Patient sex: M
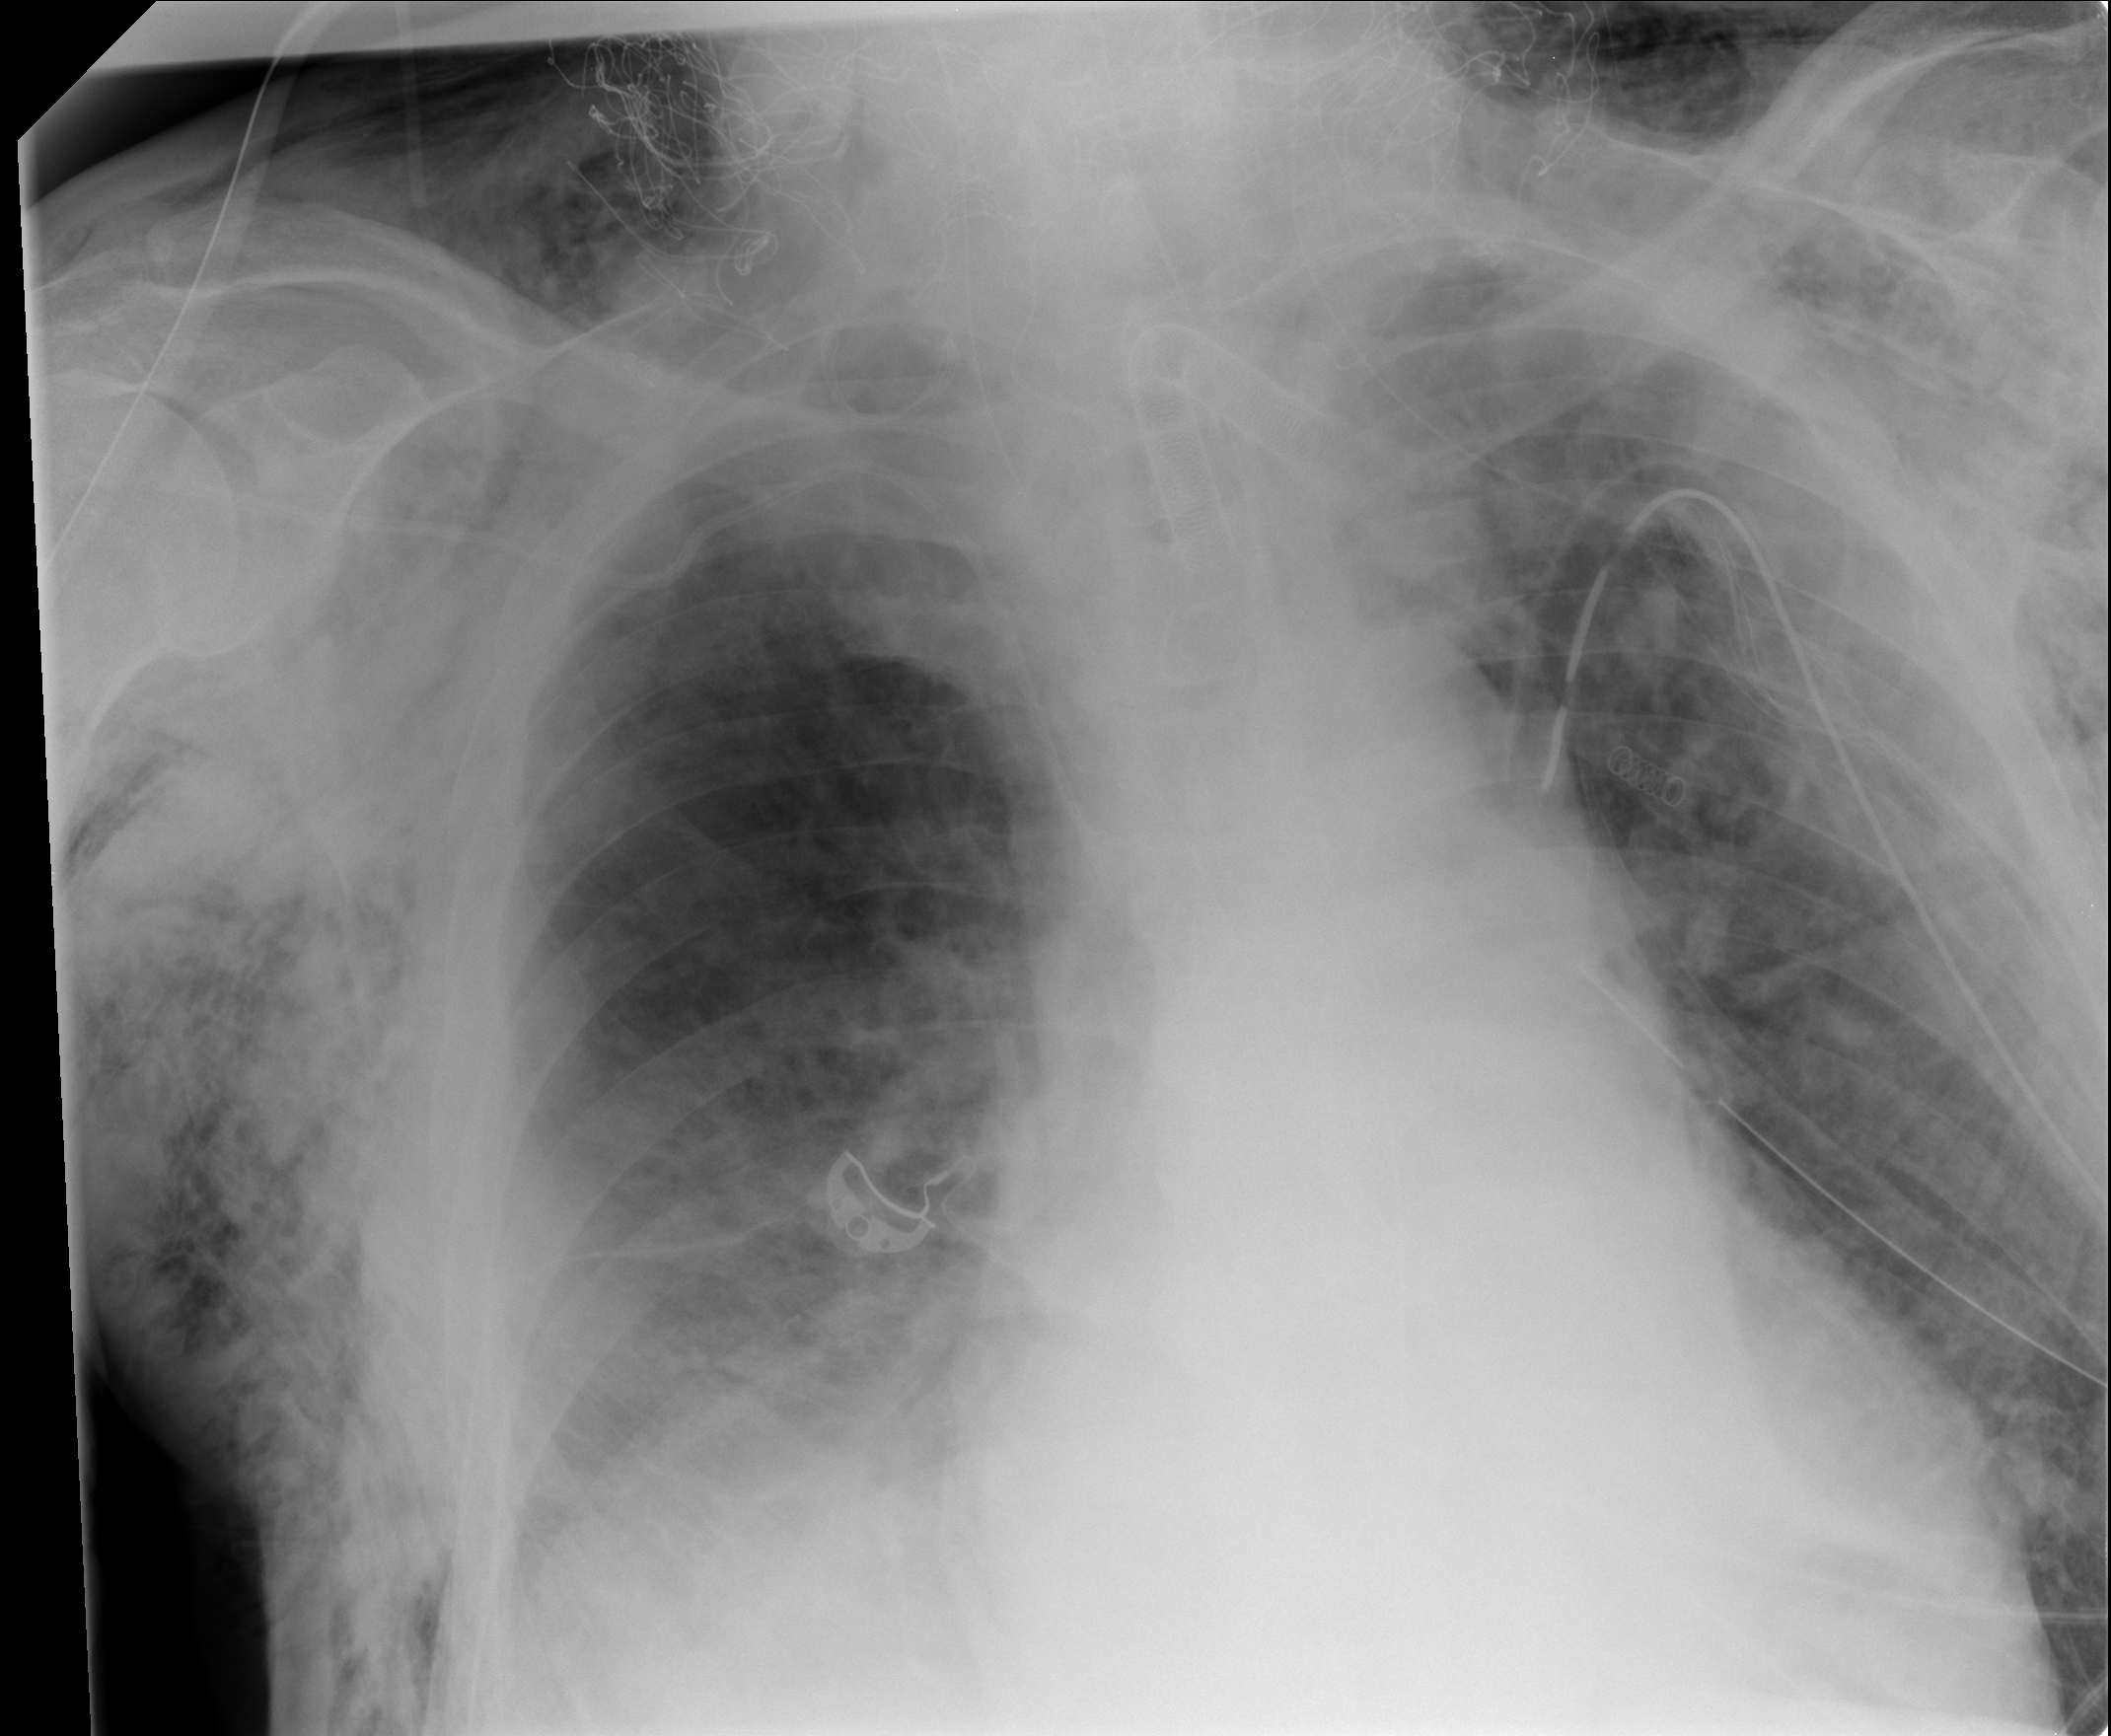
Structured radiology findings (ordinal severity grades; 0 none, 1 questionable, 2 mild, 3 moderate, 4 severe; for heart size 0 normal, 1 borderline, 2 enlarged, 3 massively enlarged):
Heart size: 2
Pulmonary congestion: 0
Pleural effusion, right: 0
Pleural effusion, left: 0
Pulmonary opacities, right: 0
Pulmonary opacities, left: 0
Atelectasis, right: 2
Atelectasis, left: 2